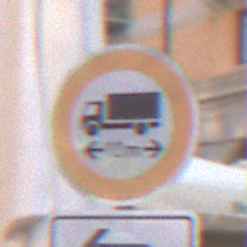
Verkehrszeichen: TatsaechlicheLaenge
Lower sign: RichtungsangabeDurchPfeile2
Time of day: MorningAfternoon
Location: Outdoor (Urban)
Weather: PartlyCloudy
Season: NotSpecified
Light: Natural